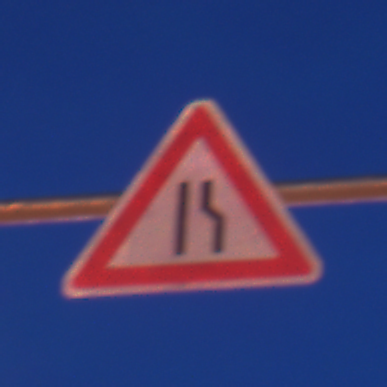
Verkehrszeichen: EinseitigVerengteFahrbahnRechts
Umgebung: Outdoor, Urban
Tageszeit: Night
Wetter: PartlyCloudy
Licht: Artificial
Jahreszeit: NotSpecified
Kontrast: HighContrast